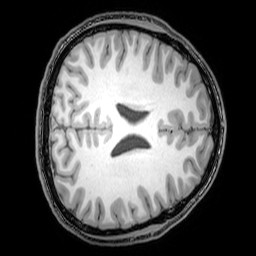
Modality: T1w
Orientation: axial
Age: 20
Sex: male
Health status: healthy
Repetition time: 0.081 s
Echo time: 0.037 s